一年级 · 算术
还有几个箱子没装车?

答: 还有 $(\quad)$ 个箱子没装车
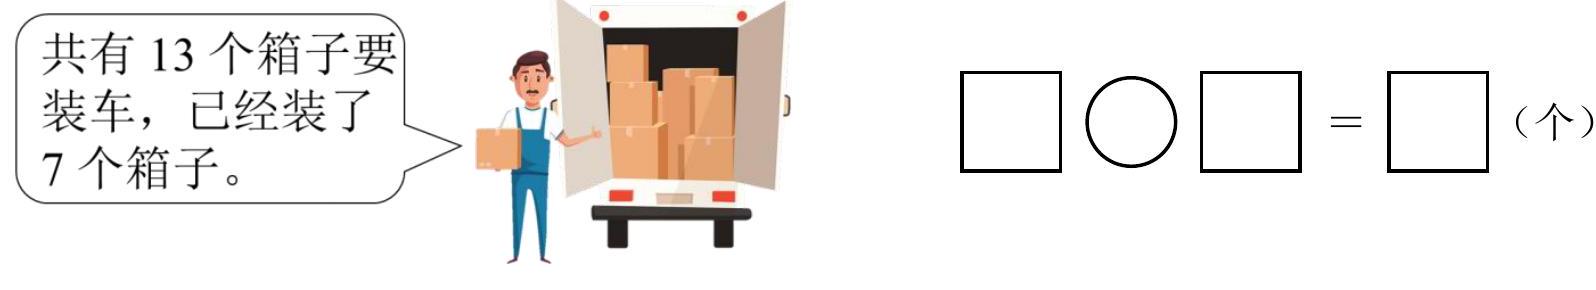
答案: $13-7=6$ (个) 答: 还有 6 个箱子没装车。